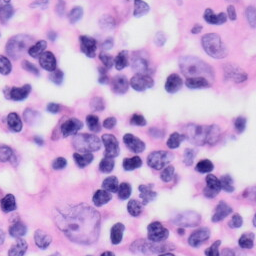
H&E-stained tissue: Skin